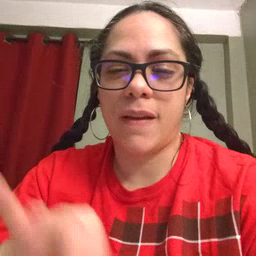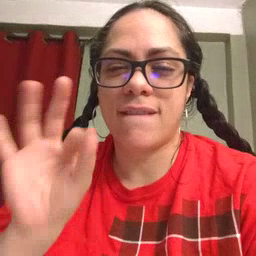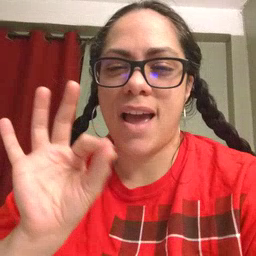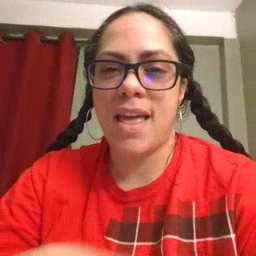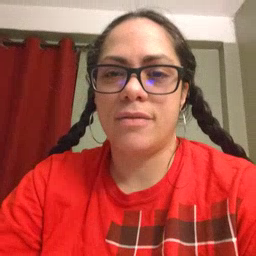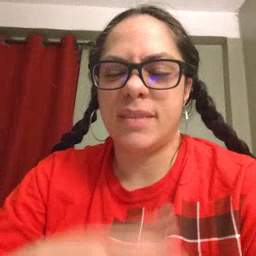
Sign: find